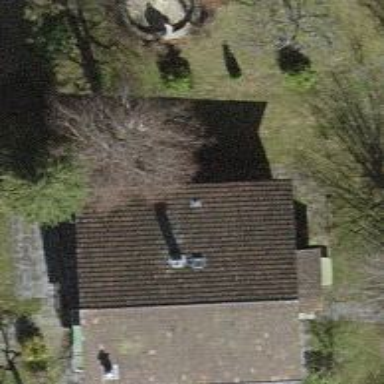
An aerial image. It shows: Detached building with gabled roof.